Question: I am calling a youtube channel on a 'UIWebView'. When user selects a video, device launches its video player as normal. However, when video ends or user finishes it returning to view, an offset is applied to whole app!! All views have an offset on top but this only happens on iPad and iPad simulator with compatibility mode, on iPhone and iPhone simulator not! How to solve it? Thank you.

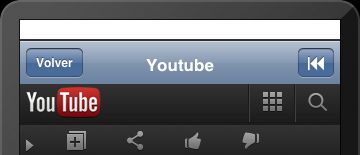
Answer: Problem is that status bar dissapears after video execution.
'[[UIApplication sharedApplication] setStatusBarHidden:NO];' problem is beeing solved when an event is fired using 'NSNotificationCenter'